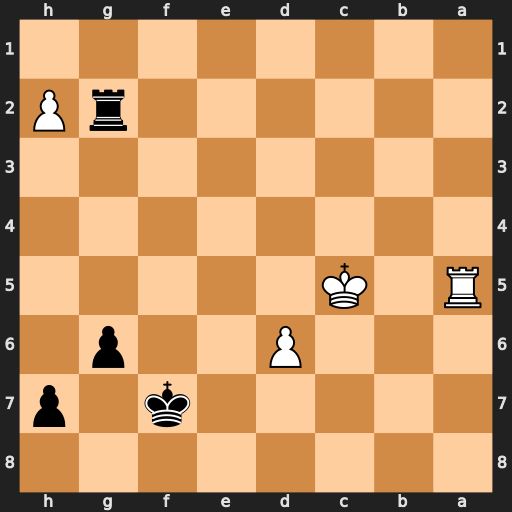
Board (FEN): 8/5k1p/3P2p1/R1K5/8/8/6rP/8
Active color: b
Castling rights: -
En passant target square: -
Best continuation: Rg5+ Kb4 Rxa5 Kxa5 Ke6 Kb5 Kxd6